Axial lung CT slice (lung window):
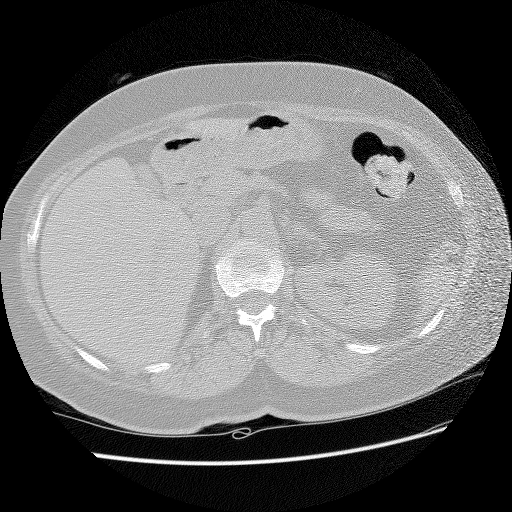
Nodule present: no